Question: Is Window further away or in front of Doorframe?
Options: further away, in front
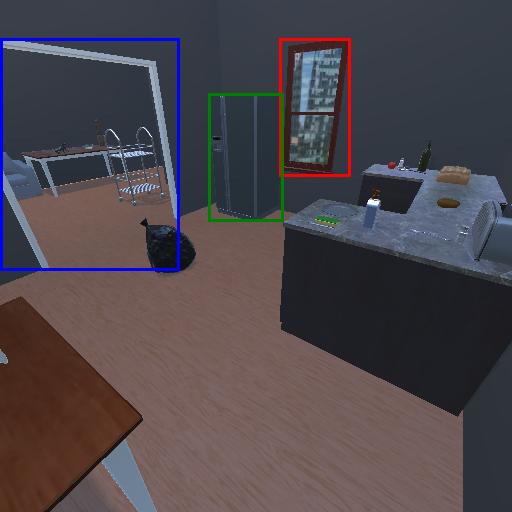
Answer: further away